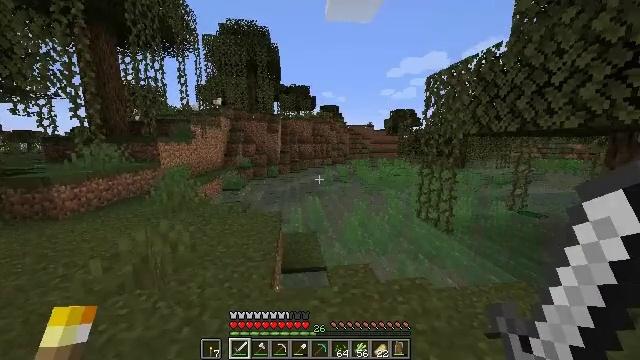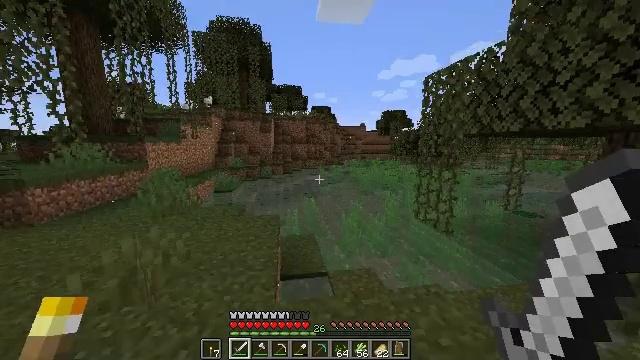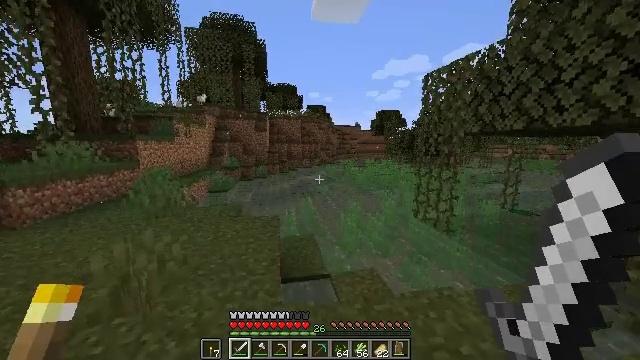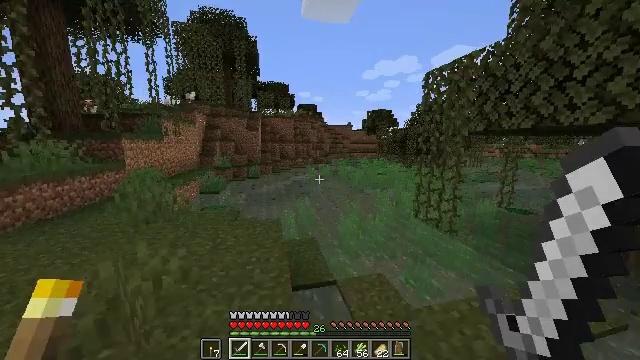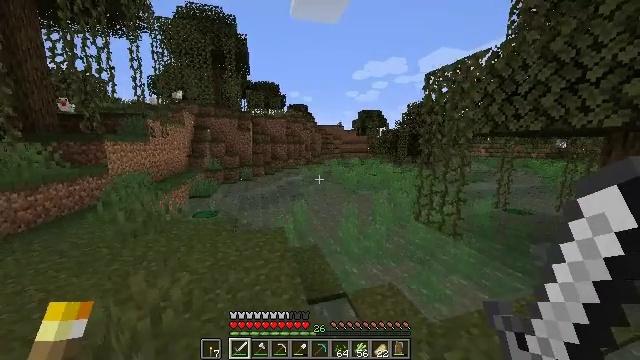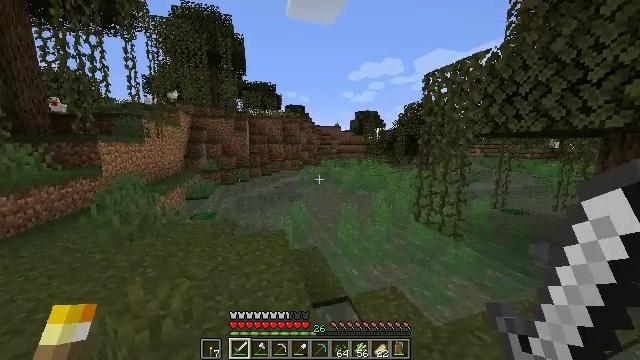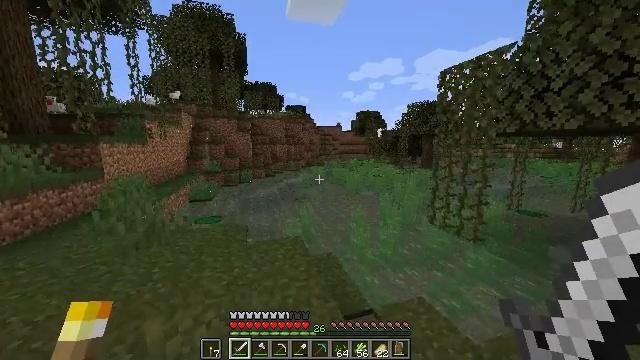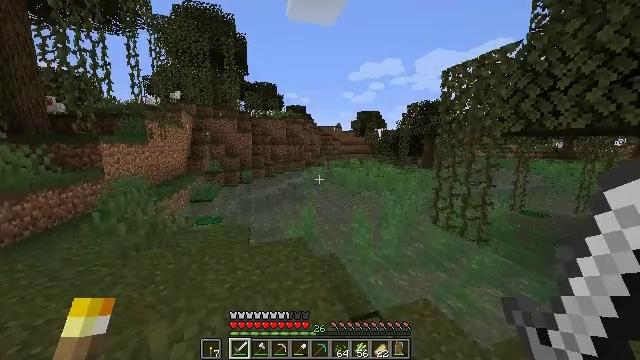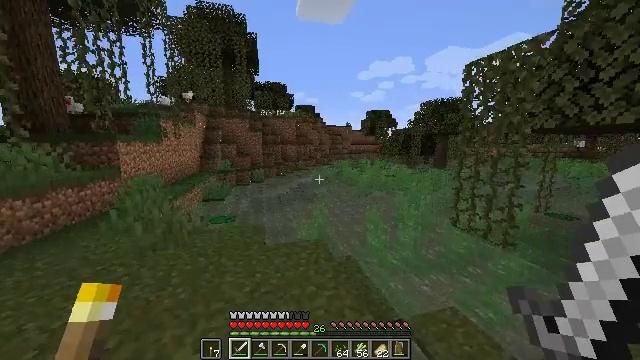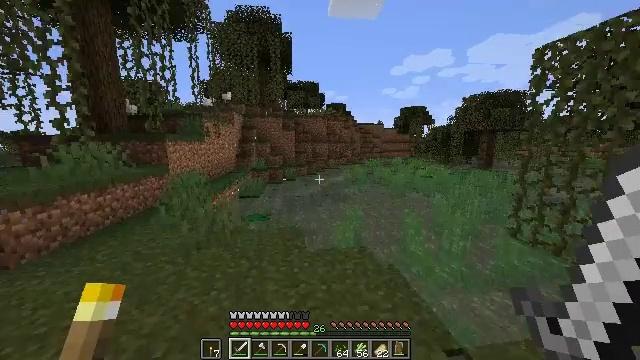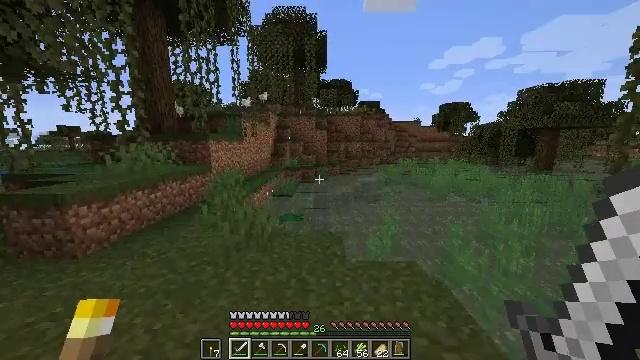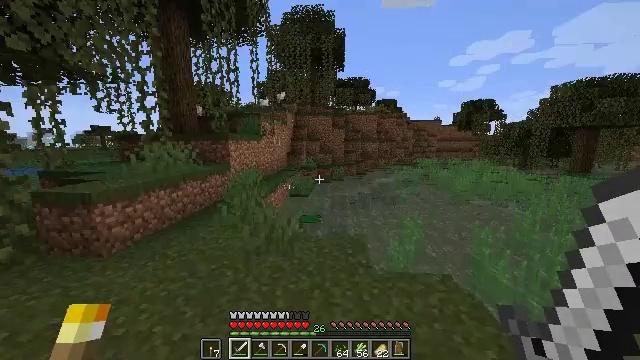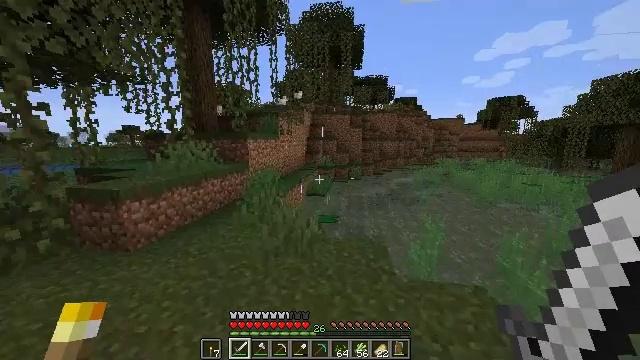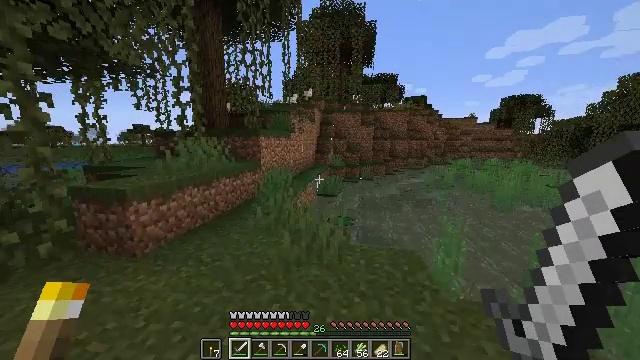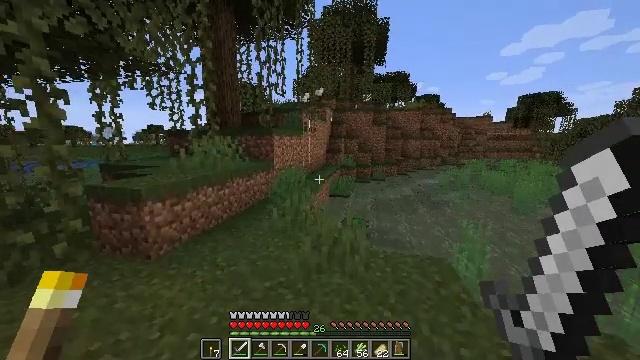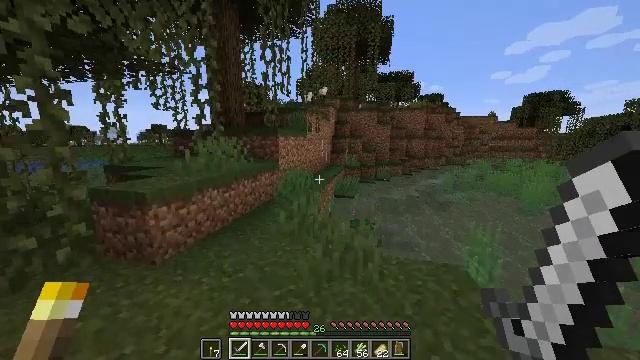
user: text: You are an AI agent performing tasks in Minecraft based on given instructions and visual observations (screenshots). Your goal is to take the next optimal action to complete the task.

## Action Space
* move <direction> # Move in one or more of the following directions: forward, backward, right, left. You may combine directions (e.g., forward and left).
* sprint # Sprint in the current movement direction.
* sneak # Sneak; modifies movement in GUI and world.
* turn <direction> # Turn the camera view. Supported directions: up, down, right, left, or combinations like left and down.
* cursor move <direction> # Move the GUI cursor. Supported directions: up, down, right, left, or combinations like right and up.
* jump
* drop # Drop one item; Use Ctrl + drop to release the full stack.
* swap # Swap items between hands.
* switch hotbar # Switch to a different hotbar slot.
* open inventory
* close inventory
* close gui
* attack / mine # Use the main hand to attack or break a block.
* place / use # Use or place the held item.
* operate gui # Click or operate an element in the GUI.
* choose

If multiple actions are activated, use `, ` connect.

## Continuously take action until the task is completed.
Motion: motion action
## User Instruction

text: Mine the sugar cane near rivers.
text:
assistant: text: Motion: move forward and move left, sprint, turn right
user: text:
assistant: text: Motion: move forward and move left, sprint, turn right
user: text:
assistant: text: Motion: move forward and move left, sprint, turn right
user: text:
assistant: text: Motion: move forward and move left, sprint, turn right
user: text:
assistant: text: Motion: move forward and move left, sprint
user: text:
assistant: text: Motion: move forward and move left, sprint
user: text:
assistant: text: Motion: move forward and move left, sprint
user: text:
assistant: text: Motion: move forward and move left, sprint, turn left
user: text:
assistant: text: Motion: move forward and move left, sprint, turn left
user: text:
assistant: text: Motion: move forward and move left, sprint, turn left
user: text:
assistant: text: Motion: move forward and move left, sprint, turn left
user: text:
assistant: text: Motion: move forward and move left, sprint, turn left
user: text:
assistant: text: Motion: move forward and move left, sprint, turn left
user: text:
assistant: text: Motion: move forward and move left, sprint, turn left
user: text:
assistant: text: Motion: move forward and move left, sprint
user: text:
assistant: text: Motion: move forward and move left, sprint
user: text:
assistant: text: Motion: move forward and move left, sprint
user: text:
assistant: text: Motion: move forward and move left, sprint
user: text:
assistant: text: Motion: move forward and move left, sprint
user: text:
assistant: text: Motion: move forward and move left, sprint
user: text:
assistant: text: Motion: move forward and move left, sprint
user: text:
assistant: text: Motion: move forward, sprint
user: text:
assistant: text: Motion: move forward, sprint
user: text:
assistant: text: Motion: move forward and move left, sprint, jump
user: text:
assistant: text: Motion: move forward and move left, sprint, jump
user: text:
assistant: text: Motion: move forward and move left, sprint, jump
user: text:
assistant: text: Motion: move forward, sprint, jump
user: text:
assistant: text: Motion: move forward, sprint
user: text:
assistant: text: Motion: move forward, sprint
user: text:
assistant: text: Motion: move forward, sprint